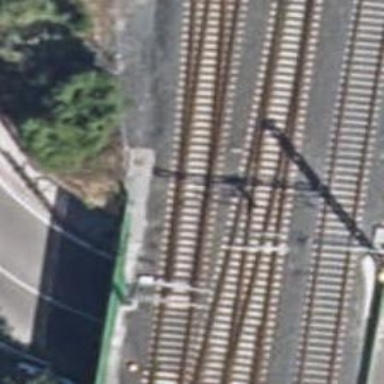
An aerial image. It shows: Railway track with contact lines for electrification.